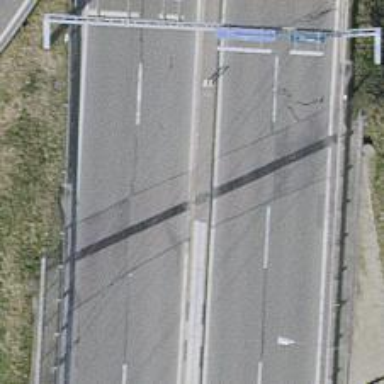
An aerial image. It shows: Guard rail as barrier.